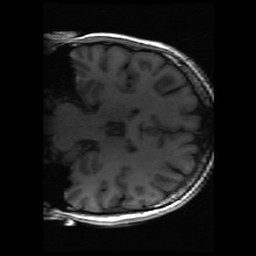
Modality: inplaneT1
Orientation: coronal